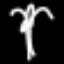
Label: palm tree